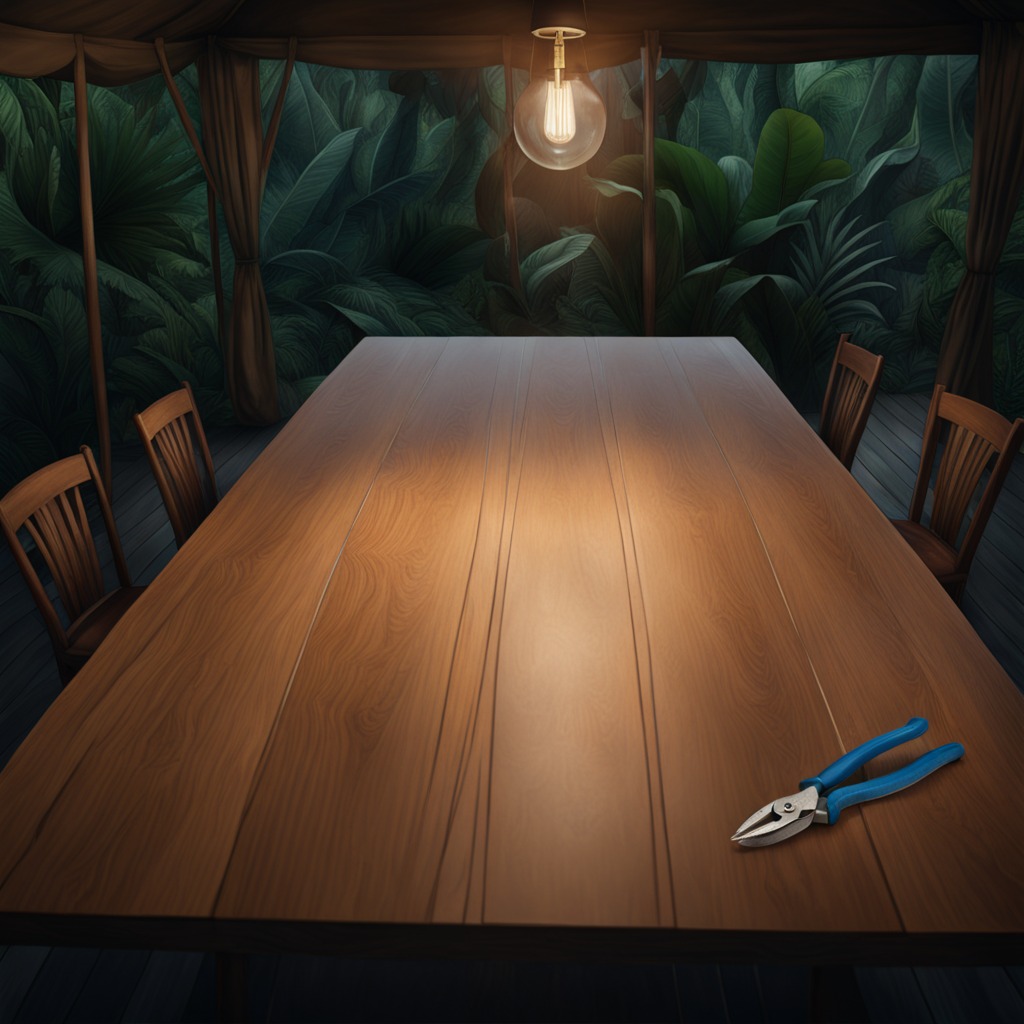
A plier lies on a wooden table inside a jungle field workshop tent at night.